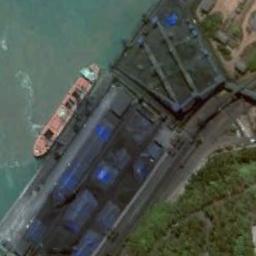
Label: ship